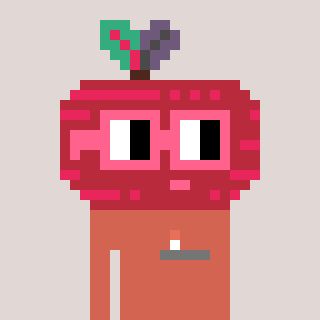
a pixel art character with square pink glasses, a beet-shaped head and a peachy-colored body on a warm background